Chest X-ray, AP view. Patient: 21 years old, sex M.
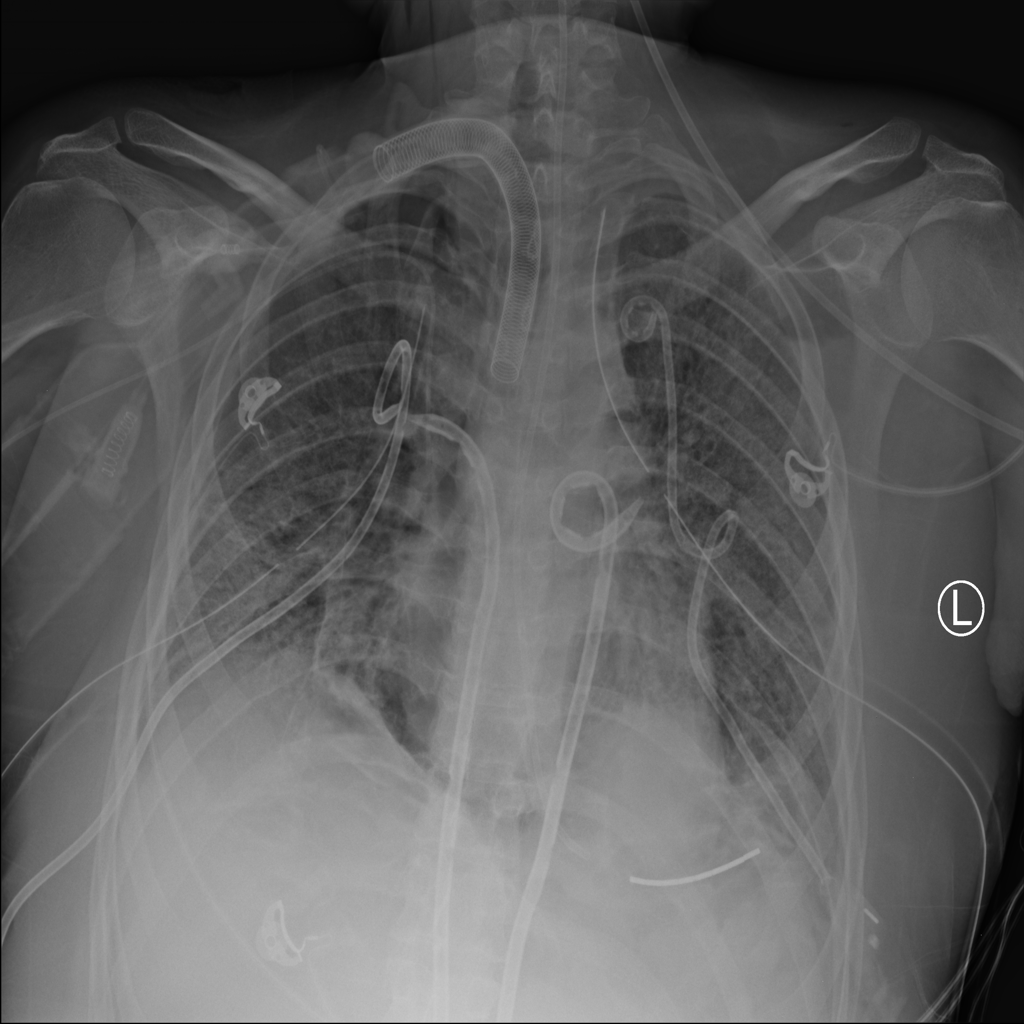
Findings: Consolidation, Pneumothorax